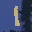
Label: 1